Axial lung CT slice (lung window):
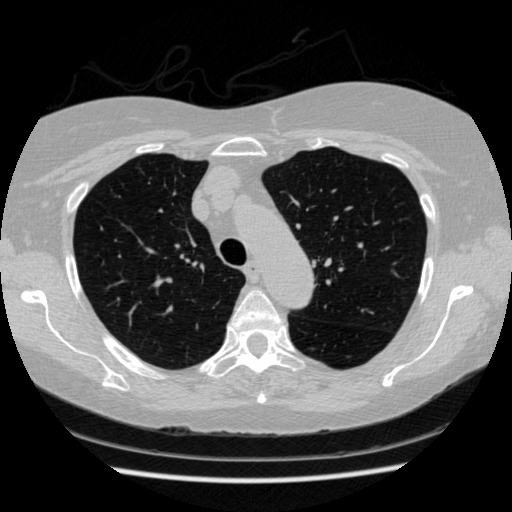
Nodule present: no